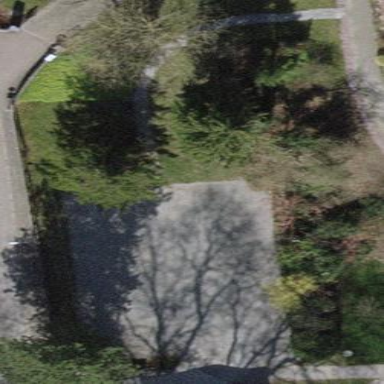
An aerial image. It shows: Parking area with pebblestone surface.